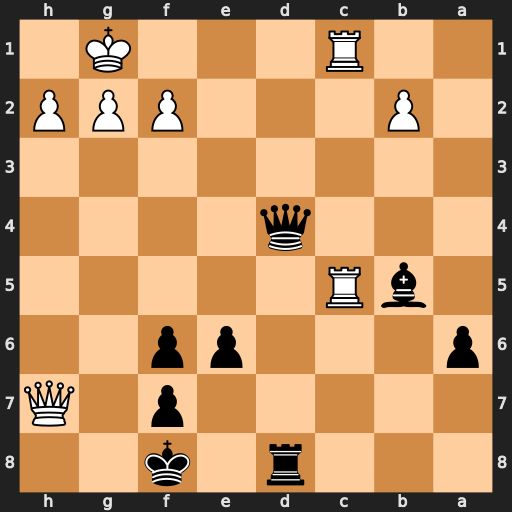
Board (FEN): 3r1k2/5p1Q/p3pp2/1bR5/3q4/8/1P3PPP/2R3K1
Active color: b
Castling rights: -
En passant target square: -
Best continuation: Qd1+ Rxd1 Rxd1#